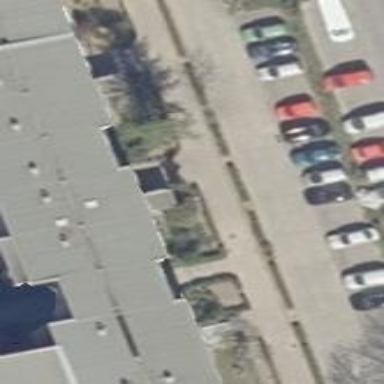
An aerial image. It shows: Street side parking area.